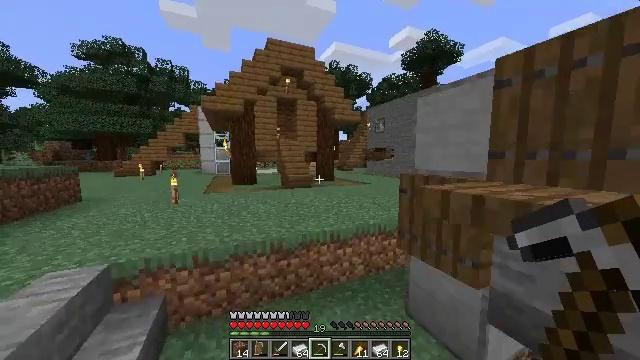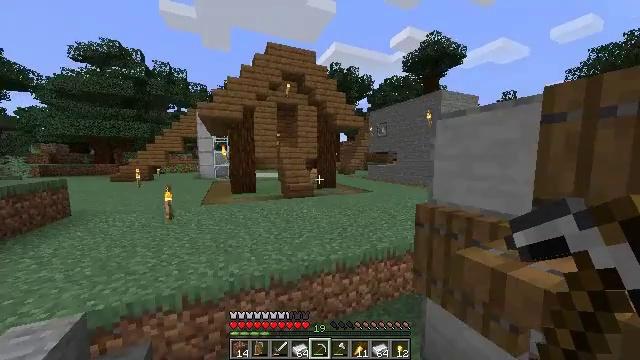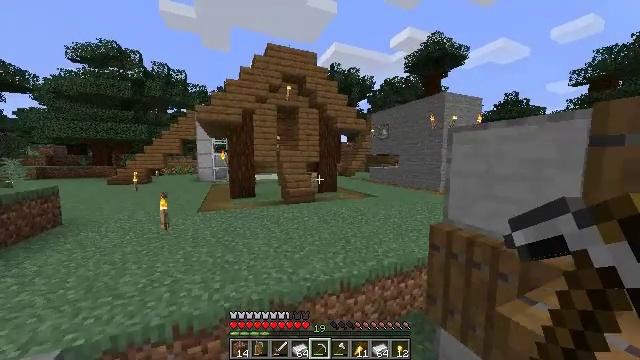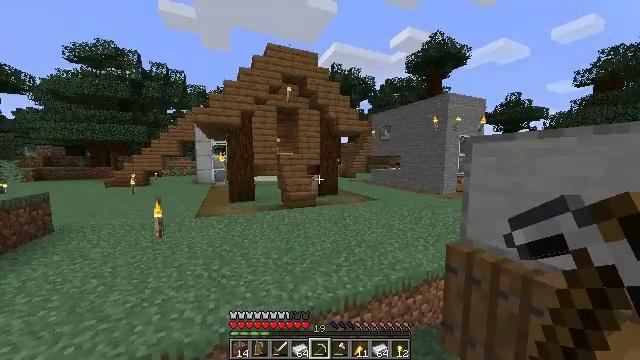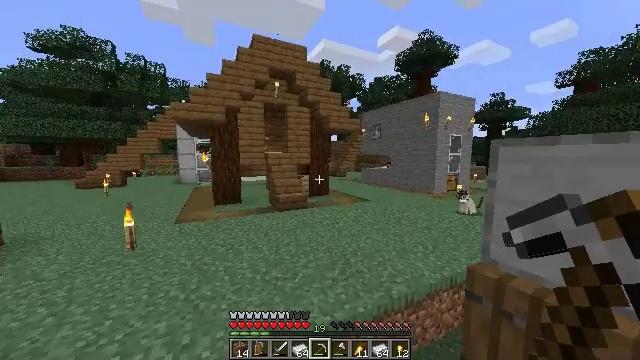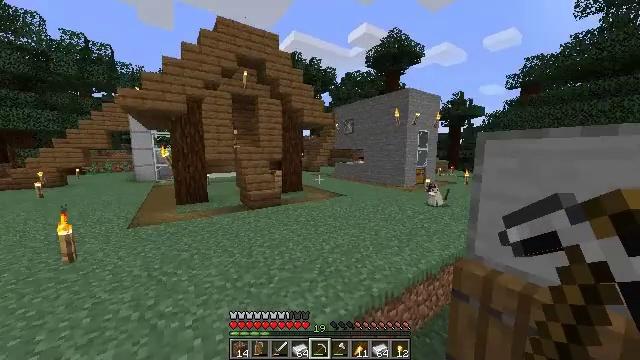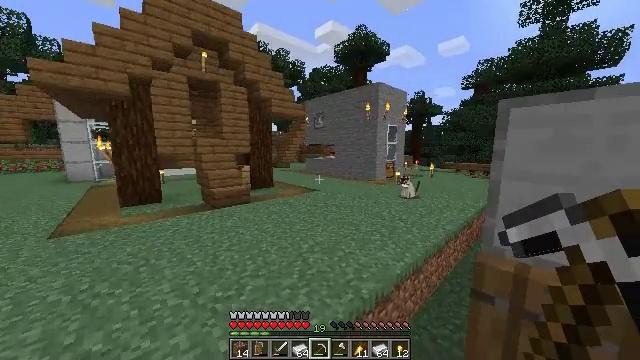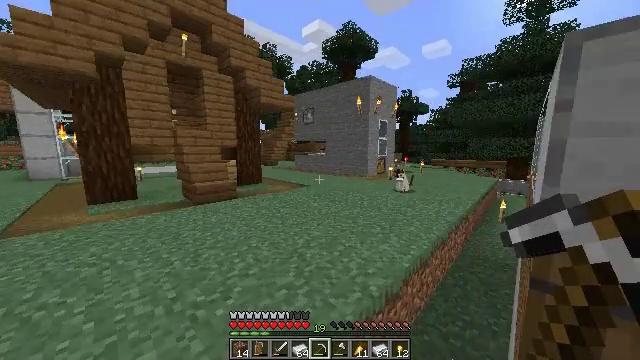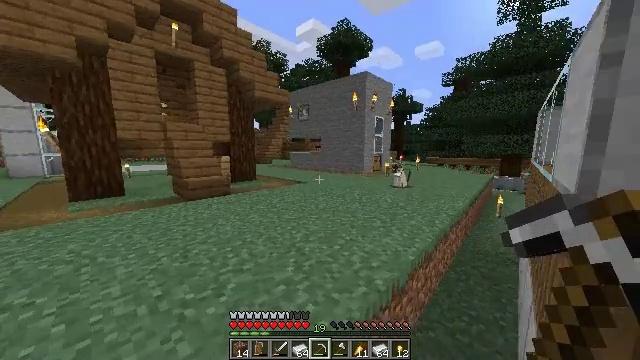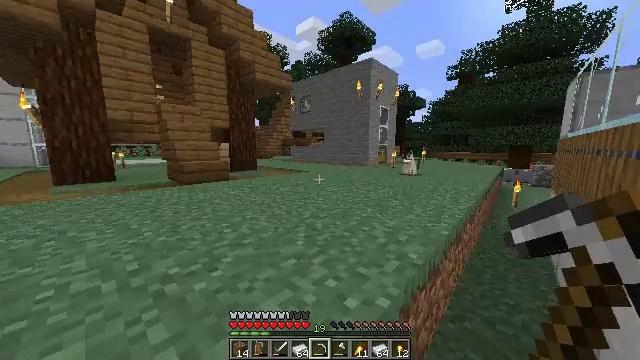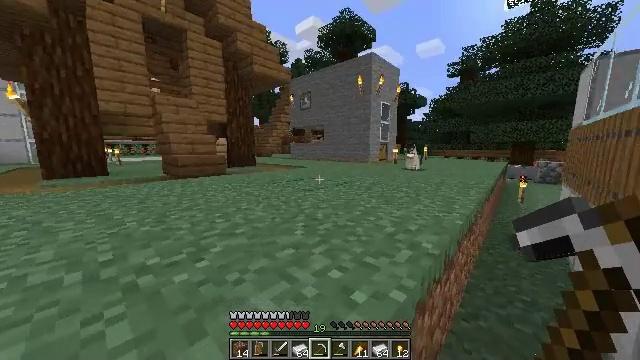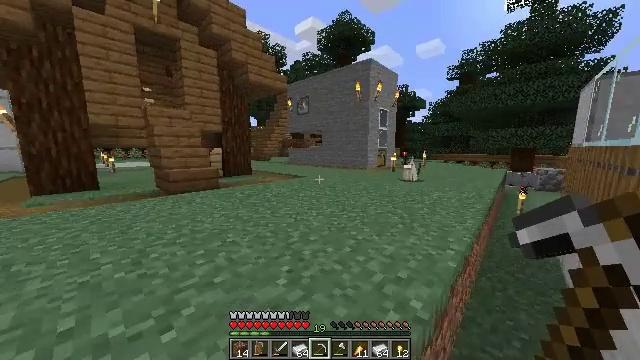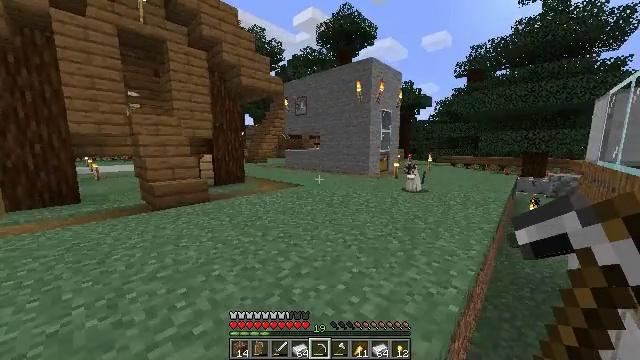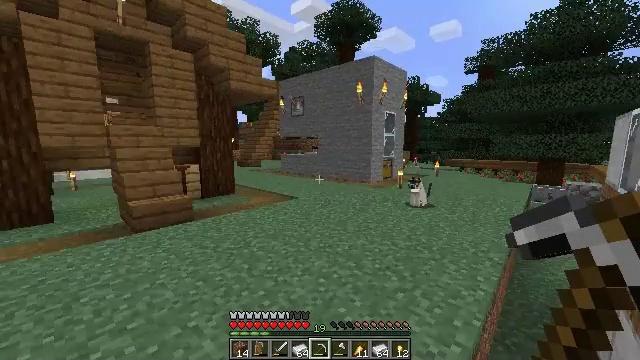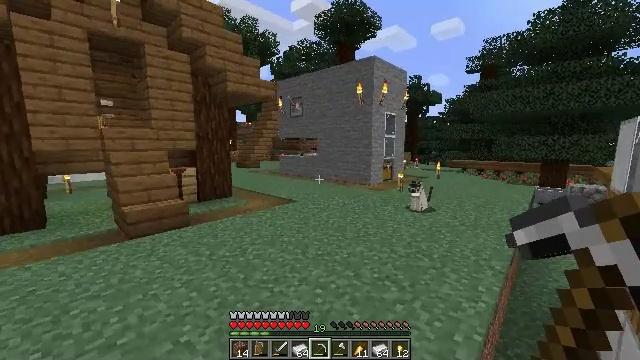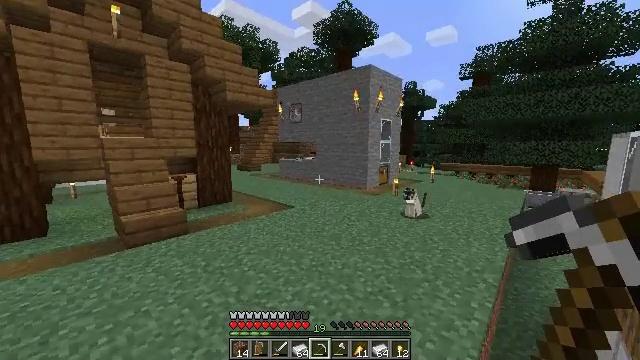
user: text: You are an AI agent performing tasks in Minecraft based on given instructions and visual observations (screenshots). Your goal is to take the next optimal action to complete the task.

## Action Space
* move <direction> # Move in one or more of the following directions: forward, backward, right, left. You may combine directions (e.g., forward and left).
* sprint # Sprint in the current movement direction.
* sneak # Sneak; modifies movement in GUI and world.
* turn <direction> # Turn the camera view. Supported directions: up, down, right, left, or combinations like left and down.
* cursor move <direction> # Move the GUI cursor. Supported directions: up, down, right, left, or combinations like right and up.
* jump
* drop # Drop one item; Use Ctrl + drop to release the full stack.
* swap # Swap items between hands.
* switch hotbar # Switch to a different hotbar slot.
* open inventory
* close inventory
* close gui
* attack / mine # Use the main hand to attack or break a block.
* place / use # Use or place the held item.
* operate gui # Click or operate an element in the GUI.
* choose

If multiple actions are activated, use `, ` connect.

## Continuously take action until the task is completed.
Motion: motion action
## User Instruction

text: Open the crafting table to craft an iron block.
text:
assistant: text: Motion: move forward, sprint, jump
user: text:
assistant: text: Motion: move forward, sprint, jump
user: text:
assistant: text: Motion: move forward, sprint, jump
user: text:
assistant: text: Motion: move forward, sprint, turn right, jump
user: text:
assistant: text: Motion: move forward, turn right and down, jump
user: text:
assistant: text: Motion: move forward, turn right, jump
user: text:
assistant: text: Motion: move forward, turn right, jump
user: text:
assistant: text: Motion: move forward, turn right, jump
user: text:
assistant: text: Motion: move forward, sprint, jump
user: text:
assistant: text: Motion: move forward, sprint, jump
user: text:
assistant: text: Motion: move forward, sprint, jump
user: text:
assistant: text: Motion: move forward, sprint, jump
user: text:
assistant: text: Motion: move forward, sprint, jump
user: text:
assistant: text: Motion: move forward, sprint, jump
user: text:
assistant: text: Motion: move forward, jump
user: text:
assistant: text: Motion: move forward, jump
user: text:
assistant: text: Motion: move forward, jump
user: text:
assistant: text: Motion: move forward, jump
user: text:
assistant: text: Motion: move forward, jump
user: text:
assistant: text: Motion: move forward, sprint, turn left, jump
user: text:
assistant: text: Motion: move forward, sprint, turn left, jump
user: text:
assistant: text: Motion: move forward, sprint, turn left, jump
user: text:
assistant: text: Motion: move forward, sprint, turn left, jump
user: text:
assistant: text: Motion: move forward, sprint, turn left, jump
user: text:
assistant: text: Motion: move forward, sprint, turn left, jump
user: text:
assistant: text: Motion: move forward, turn left
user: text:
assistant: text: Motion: move forward, turn left
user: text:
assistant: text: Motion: move forward
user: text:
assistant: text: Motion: move forward, turn down
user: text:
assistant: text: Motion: move forward